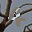
Label: 4